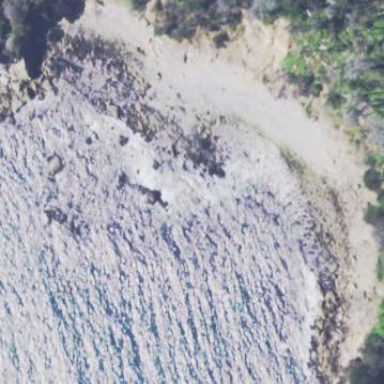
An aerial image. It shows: Pebblestone beach.